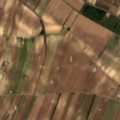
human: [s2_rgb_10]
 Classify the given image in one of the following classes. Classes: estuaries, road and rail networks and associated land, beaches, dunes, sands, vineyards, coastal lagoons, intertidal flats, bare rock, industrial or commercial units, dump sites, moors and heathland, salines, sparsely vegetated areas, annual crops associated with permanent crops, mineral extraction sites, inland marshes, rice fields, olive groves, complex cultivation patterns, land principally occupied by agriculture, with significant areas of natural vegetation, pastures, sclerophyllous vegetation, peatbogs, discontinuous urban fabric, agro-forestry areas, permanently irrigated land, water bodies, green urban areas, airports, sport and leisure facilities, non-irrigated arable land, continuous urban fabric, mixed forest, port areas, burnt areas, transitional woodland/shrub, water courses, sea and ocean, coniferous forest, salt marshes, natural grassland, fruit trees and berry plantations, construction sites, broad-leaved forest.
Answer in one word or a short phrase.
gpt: non-irrigated arable land, vineyards